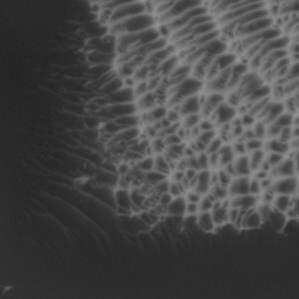
Label: non_frost